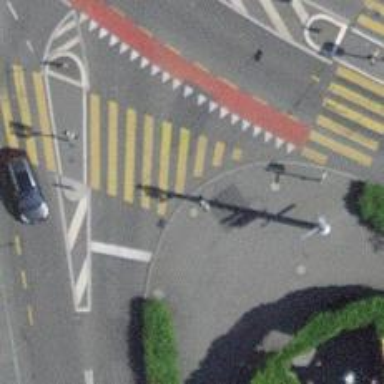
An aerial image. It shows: Kerb barrier.